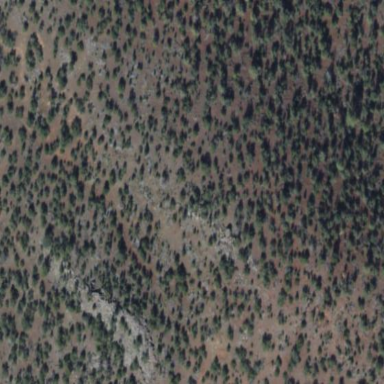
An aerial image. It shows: Area covered in scrub vegetation.